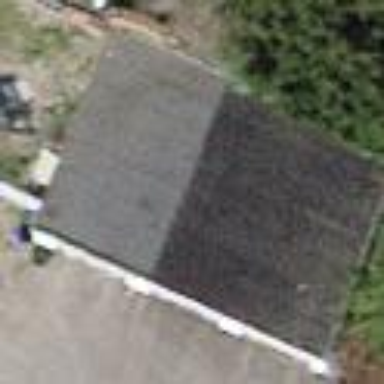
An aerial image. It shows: Garage.